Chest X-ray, PA view. Patient: 39 years old, sex M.
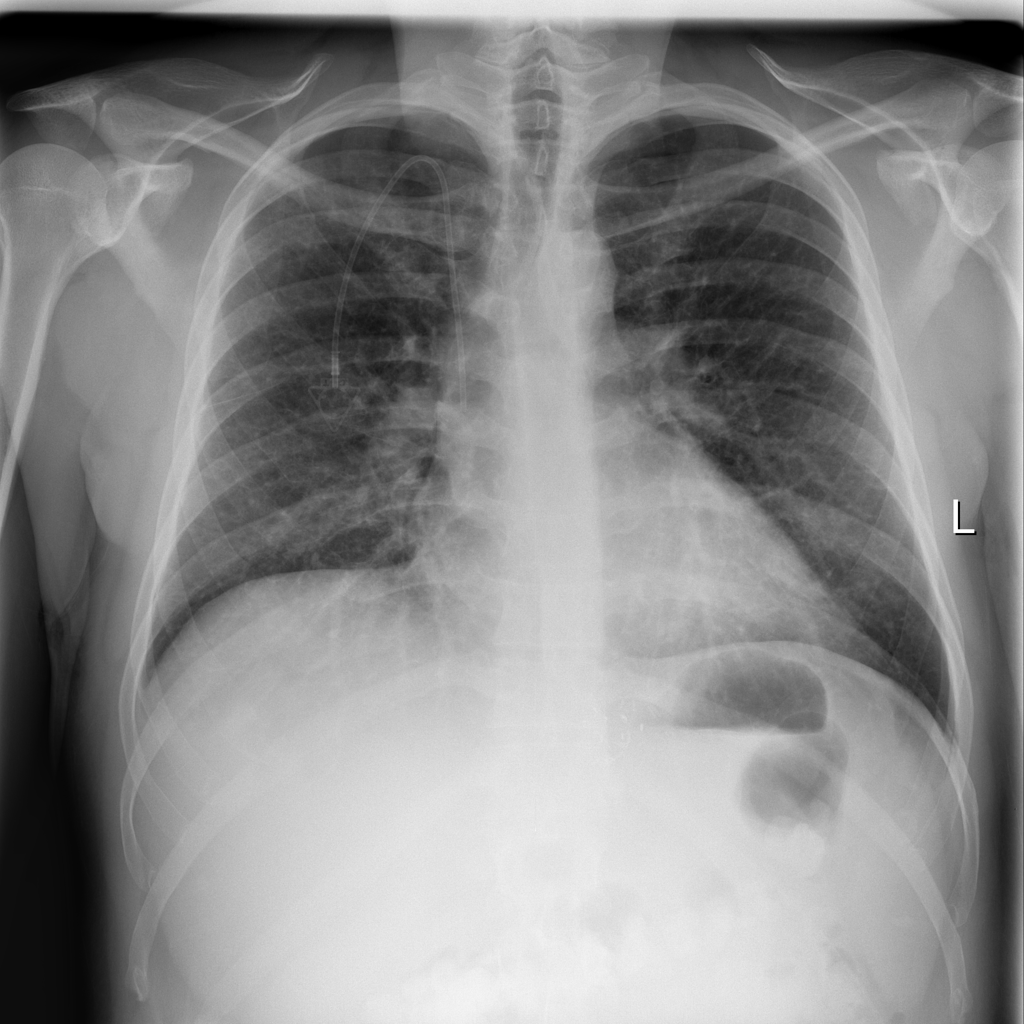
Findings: No Finding